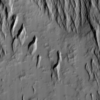
Label: not_dusty